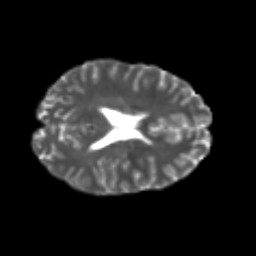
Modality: T2w
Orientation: axial
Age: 25
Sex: female
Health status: healthy
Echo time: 0.074 s